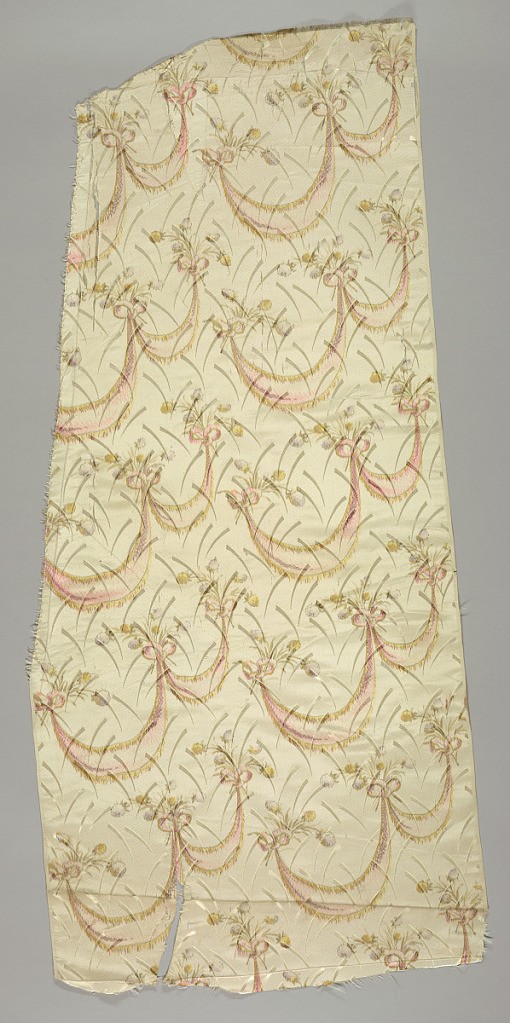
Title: Fragments of skirt
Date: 1850–99
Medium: silk, cotton Technique: warp printed
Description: Two sections of a skirt, shaped and gored on white ribbed ground; warp pattern in pale rose, brown and pink festoons and small flower clusters.  Trimmed with flounces of white net with eyelet embroidery, gathered by a large bow of russet color ribbon.